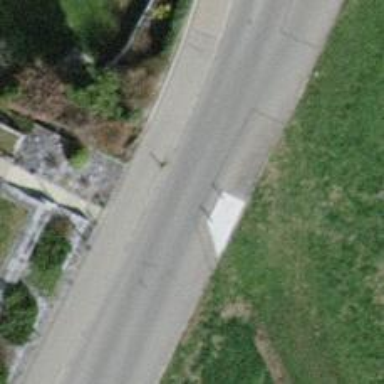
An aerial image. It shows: Unclassified road with asphalt surface featuring choker for traffic calming.